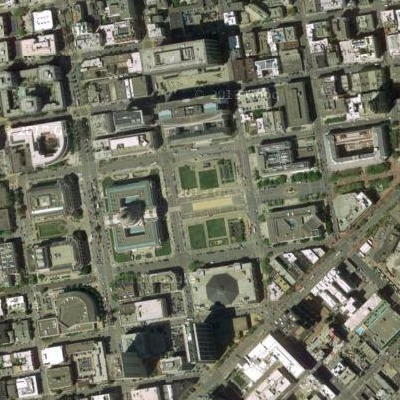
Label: cIndustry